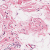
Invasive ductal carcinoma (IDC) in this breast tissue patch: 0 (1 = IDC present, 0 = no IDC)